Aerial crown-view tile of a tropical tree (Barro Colorado Island, Panama), acquired 20250124:
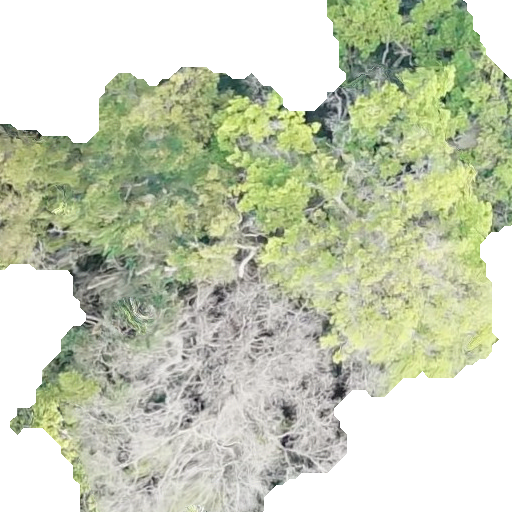
Species: Terminalia amazonia
GBIF accepted scientific name: Terminalia amazonica
Crown area: 306.631 m²